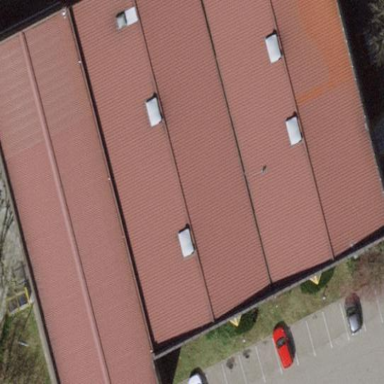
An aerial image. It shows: Commercial building.